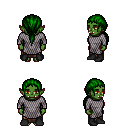
a pixel art fantasy rpg character, female body template, orc, green skin, chain mail, robe skirt, green ponytail hairstyle, black shoes, four views (front, back, left, right), 2x2 character sprite sheet, small pixel art, hard edges, no anti-aliasing